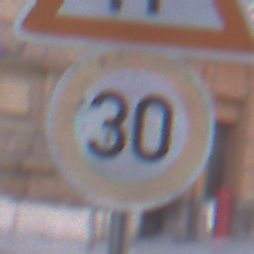
Verkehrszeichen: Geschwindigkeit30
Zusatzzeichen oben: EinseitigVerengteFahrbahnLinks
Umgebung: Outdoor, Urban
Tageszeit: SunriseSunset
Wetter: PartlyCloudy
Licht: Natural
Jahreszeit: NotSpecified
Kontrast: LowContrast